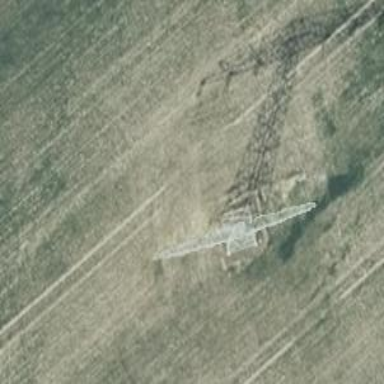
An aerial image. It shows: Power tower.